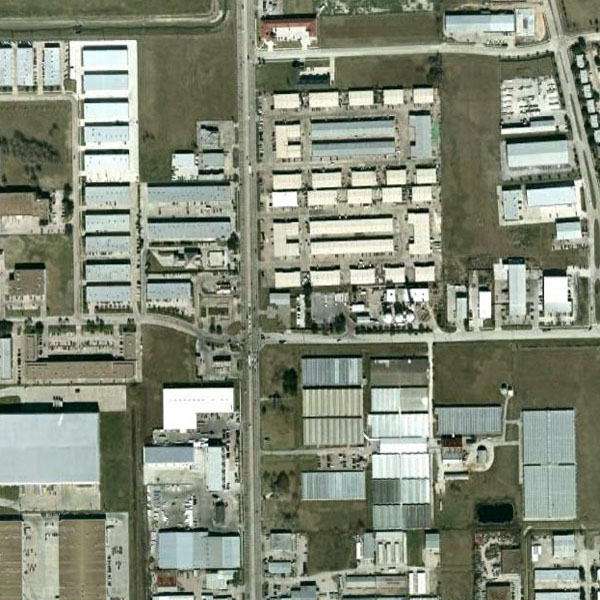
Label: Industrial